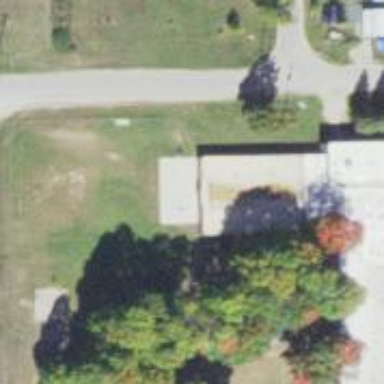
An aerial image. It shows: School building.